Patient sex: F
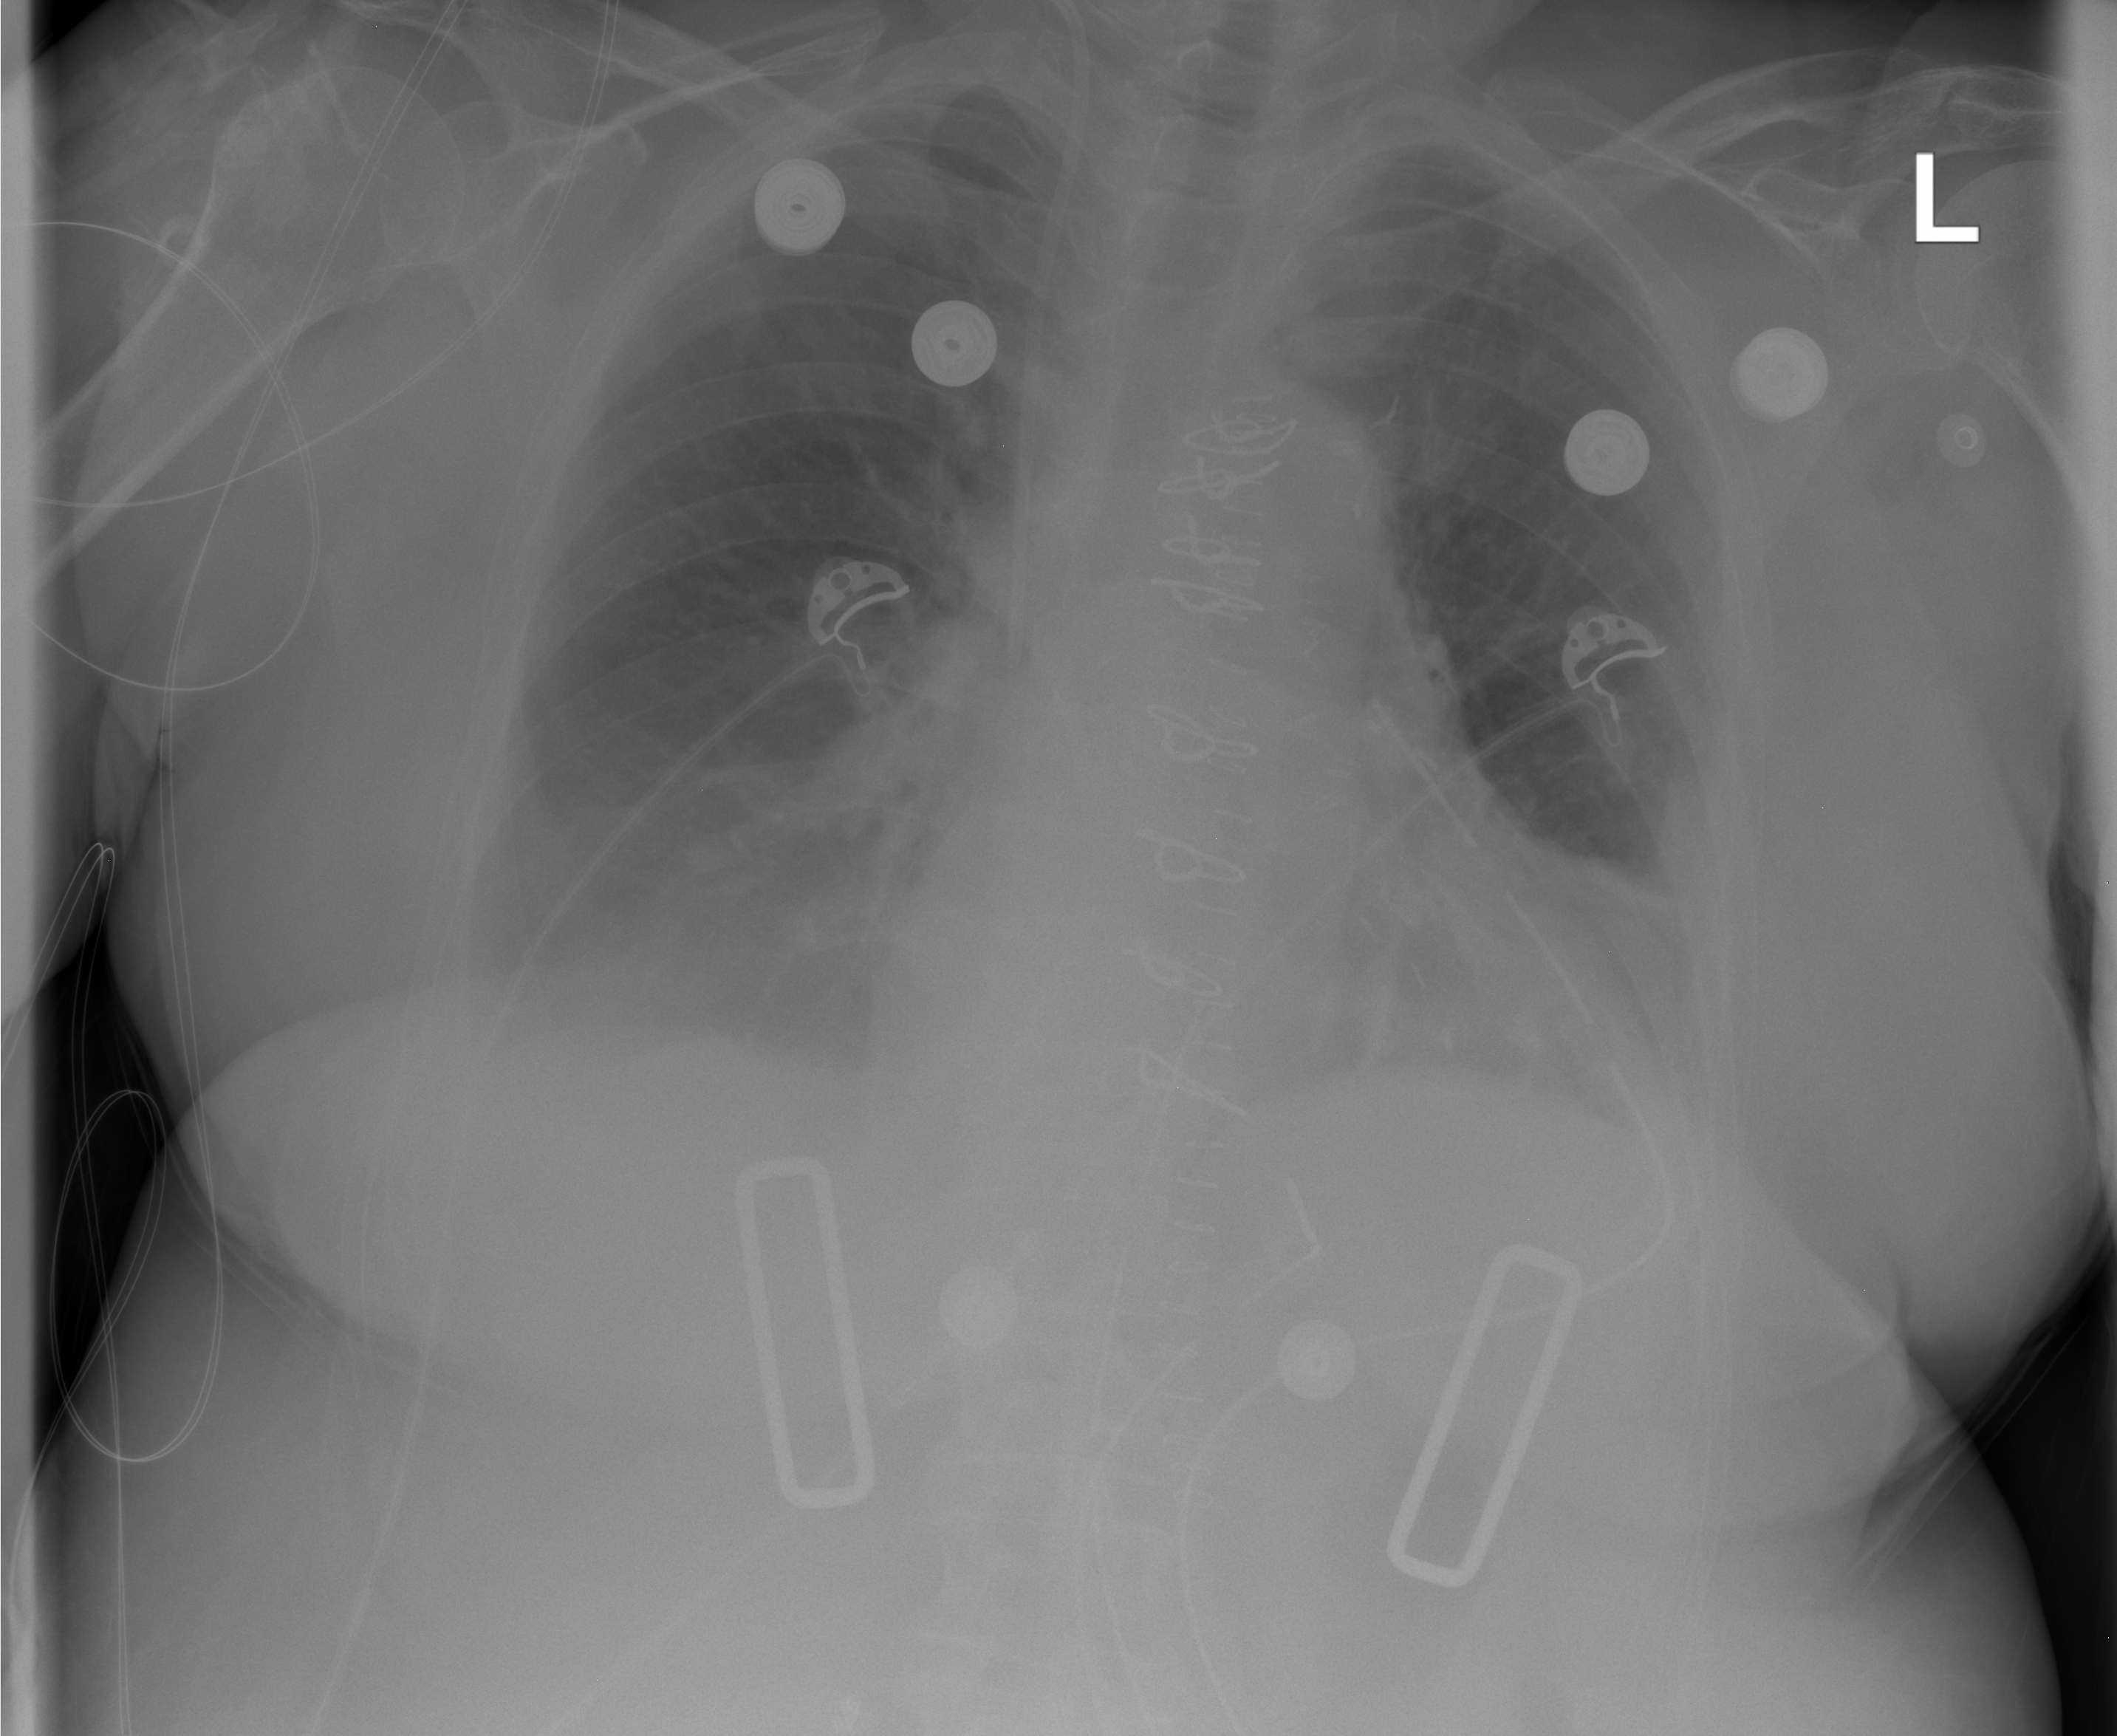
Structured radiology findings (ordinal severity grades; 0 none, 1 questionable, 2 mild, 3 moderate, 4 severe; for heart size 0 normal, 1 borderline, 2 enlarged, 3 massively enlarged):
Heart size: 2
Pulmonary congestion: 0
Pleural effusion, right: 2
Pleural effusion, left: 2
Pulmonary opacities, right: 0
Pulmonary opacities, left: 0
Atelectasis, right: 2
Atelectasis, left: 2